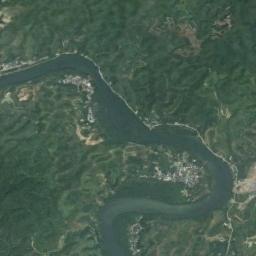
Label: river